Question: Close Icon is acting weird.
'''
<div class="well sidebar-nav">
<ul class="list-unstyled">
<li>File Uploaded</li>
<li><a href="#">File 1</a> <button type="button" class="close" aria-hidden="true">&times;</button></li>
<li><a href="#">File 2</a> <button type="button" class="close" aria-hidden="true">&times;</button></li>
<li><a href="#">File 3</a> <button type="button" class="close" aria-hidden="true">&times;</button></li>
</ul>
</div>
'''
It's appearing like this:

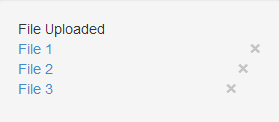
Answer: The image is 21px tall, but the 'li' is only 20px tall (due to the font) so the floats overlap. A simple and unobtrusive fix is simply to set the 'li' height to 21px.
<URL>
You could also 'clear' after the 'li's
<URL>